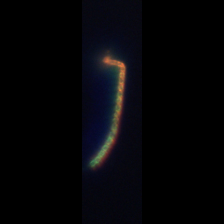
Taxon: Chaetoceros
Group: Diatoms